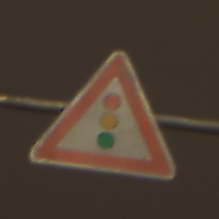
Verkehrszeichen: Lichtzeichenanlage
Umgebung: Outdoor, Urban
Tageszeit: Night
Wetter: Overcast
Licht: Artificial
Jahreszeit: NotSpecified
Kontrast: HighContrast